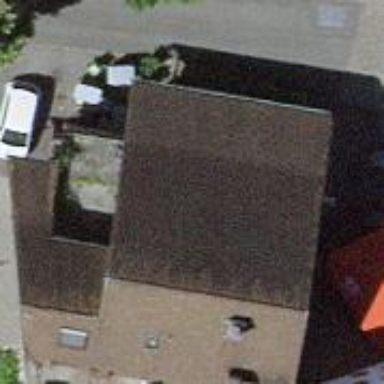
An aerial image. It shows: Restaurant.